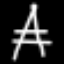
Label: The Eiffel Tower